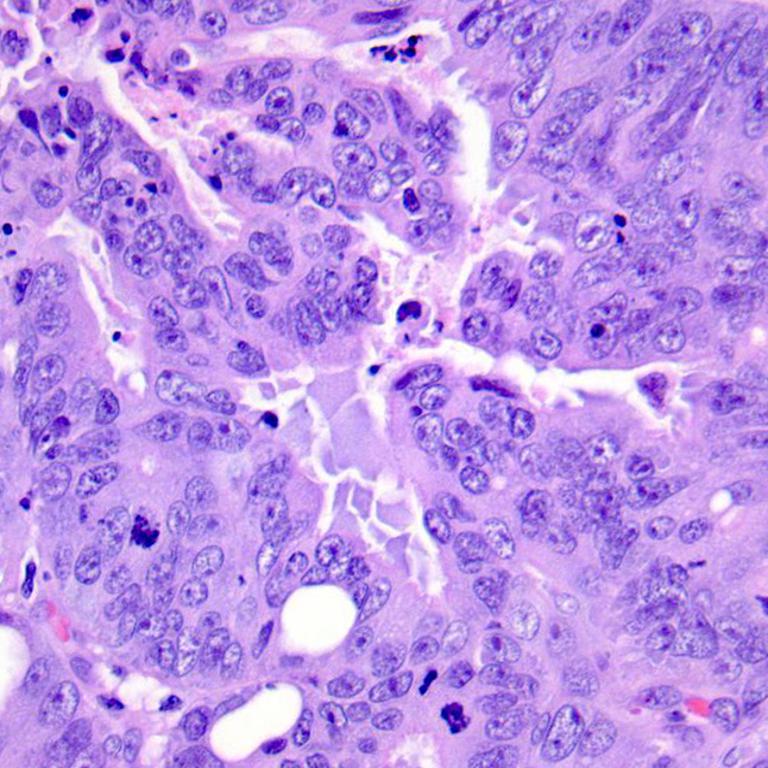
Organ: colon
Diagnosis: adenocarcinomas